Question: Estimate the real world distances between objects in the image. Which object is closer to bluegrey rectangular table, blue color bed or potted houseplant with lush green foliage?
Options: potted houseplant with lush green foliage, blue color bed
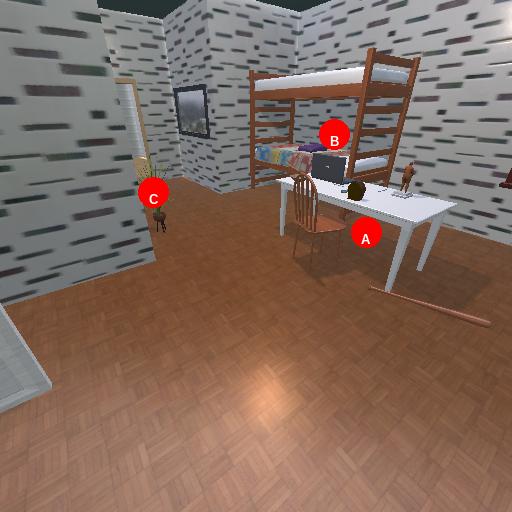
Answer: potted houseplant with lush green foliage